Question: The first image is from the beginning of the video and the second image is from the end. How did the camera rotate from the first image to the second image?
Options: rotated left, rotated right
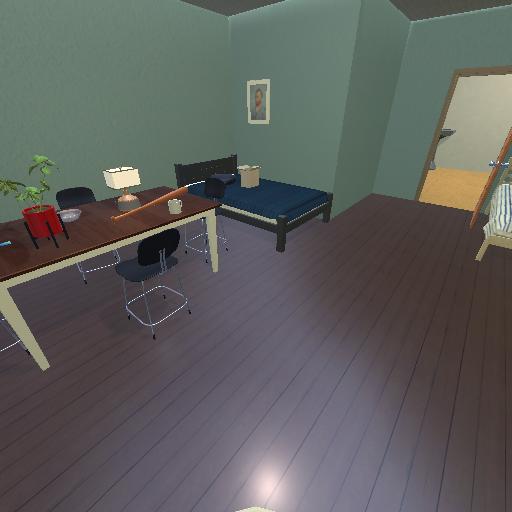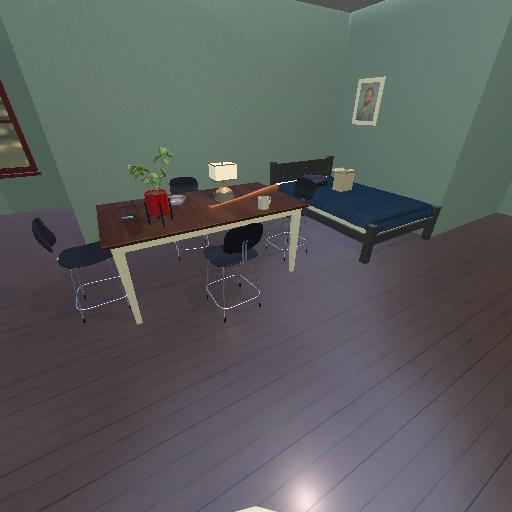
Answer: rotated left